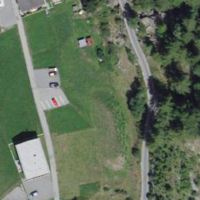
EUNIS habitat code: 31
Species observed at this site:
Turdus pilaris
Erebia alberganus